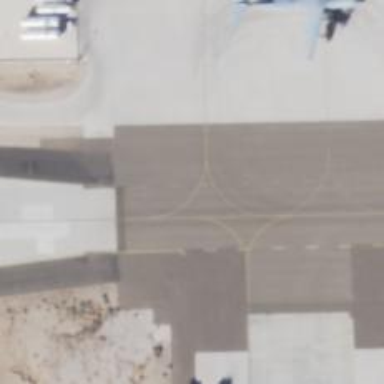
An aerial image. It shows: Image of taxiway at airport.